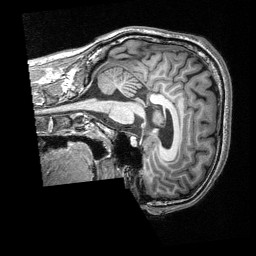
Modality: T1w
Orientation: sagittal
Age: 19
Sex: male
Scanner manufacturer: siemens
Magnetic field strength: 3 T
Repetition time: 2.53 s
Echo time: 0.00309 s